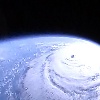
Label: cloud